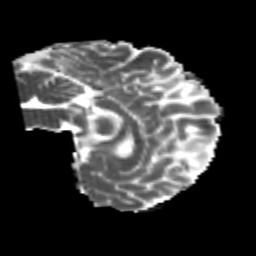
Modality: MD
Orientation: sagittal
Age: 24
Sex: male
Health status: healthy
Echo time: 0.074 s